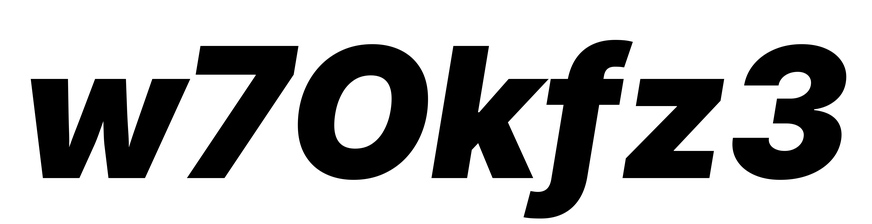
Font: Inter-Italic_Black_Italic